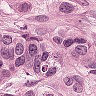
Metastatic tissue present: yes